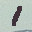
Label: 1